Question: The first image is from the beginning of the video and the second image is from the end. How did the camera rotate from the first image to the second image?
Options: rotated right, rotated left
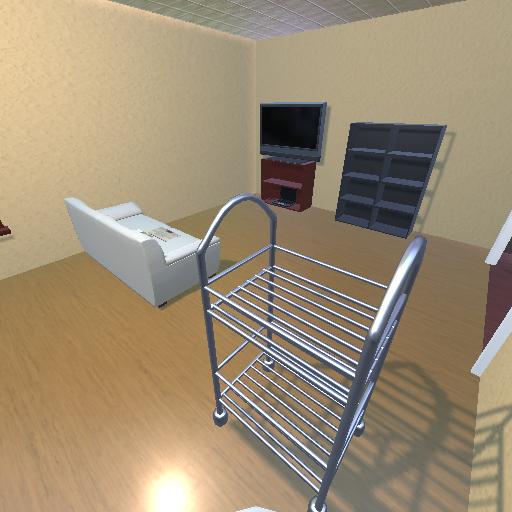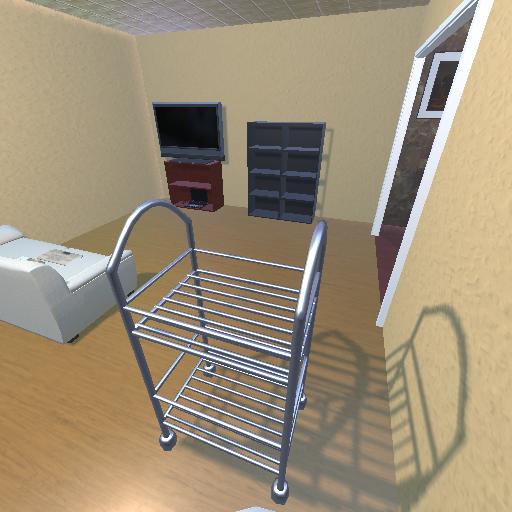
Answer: rotated right